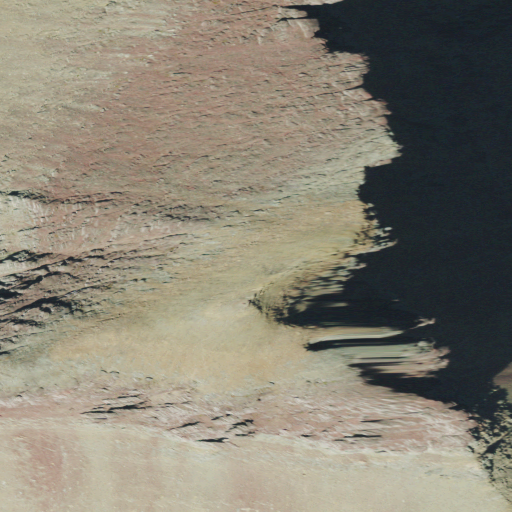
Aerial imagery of mountain in Montana named Pollock Mountain containing barren land and evergreen forest